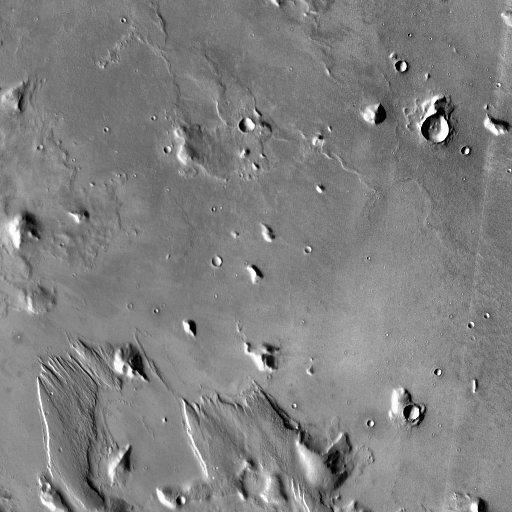
Crater classes present: Background, Other